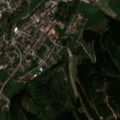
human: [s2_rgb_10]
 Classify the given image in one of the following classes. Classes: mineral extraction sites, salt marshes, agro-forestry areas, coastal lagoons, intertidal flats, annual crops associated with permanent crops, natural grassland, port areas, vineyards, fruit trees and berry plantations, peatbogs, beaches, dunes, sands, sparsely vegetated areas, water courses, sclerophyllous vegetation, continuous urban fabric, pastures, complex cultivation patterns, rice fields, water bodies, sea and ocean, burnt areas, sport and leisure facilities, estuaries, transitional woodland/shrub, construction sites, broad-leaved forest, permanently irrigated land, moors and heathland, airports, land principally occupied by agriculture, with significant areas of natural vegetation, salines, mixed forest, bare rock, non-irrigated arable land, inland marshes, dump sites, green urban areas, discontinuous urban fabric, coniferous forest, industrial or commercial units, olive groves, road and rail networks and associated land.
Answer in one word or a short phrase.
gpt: discontinuous urban fabric, pastures, land principally occupied by agriculture, with significant areas of natural vegetation, coniferous forest, mixed forest